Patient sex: F
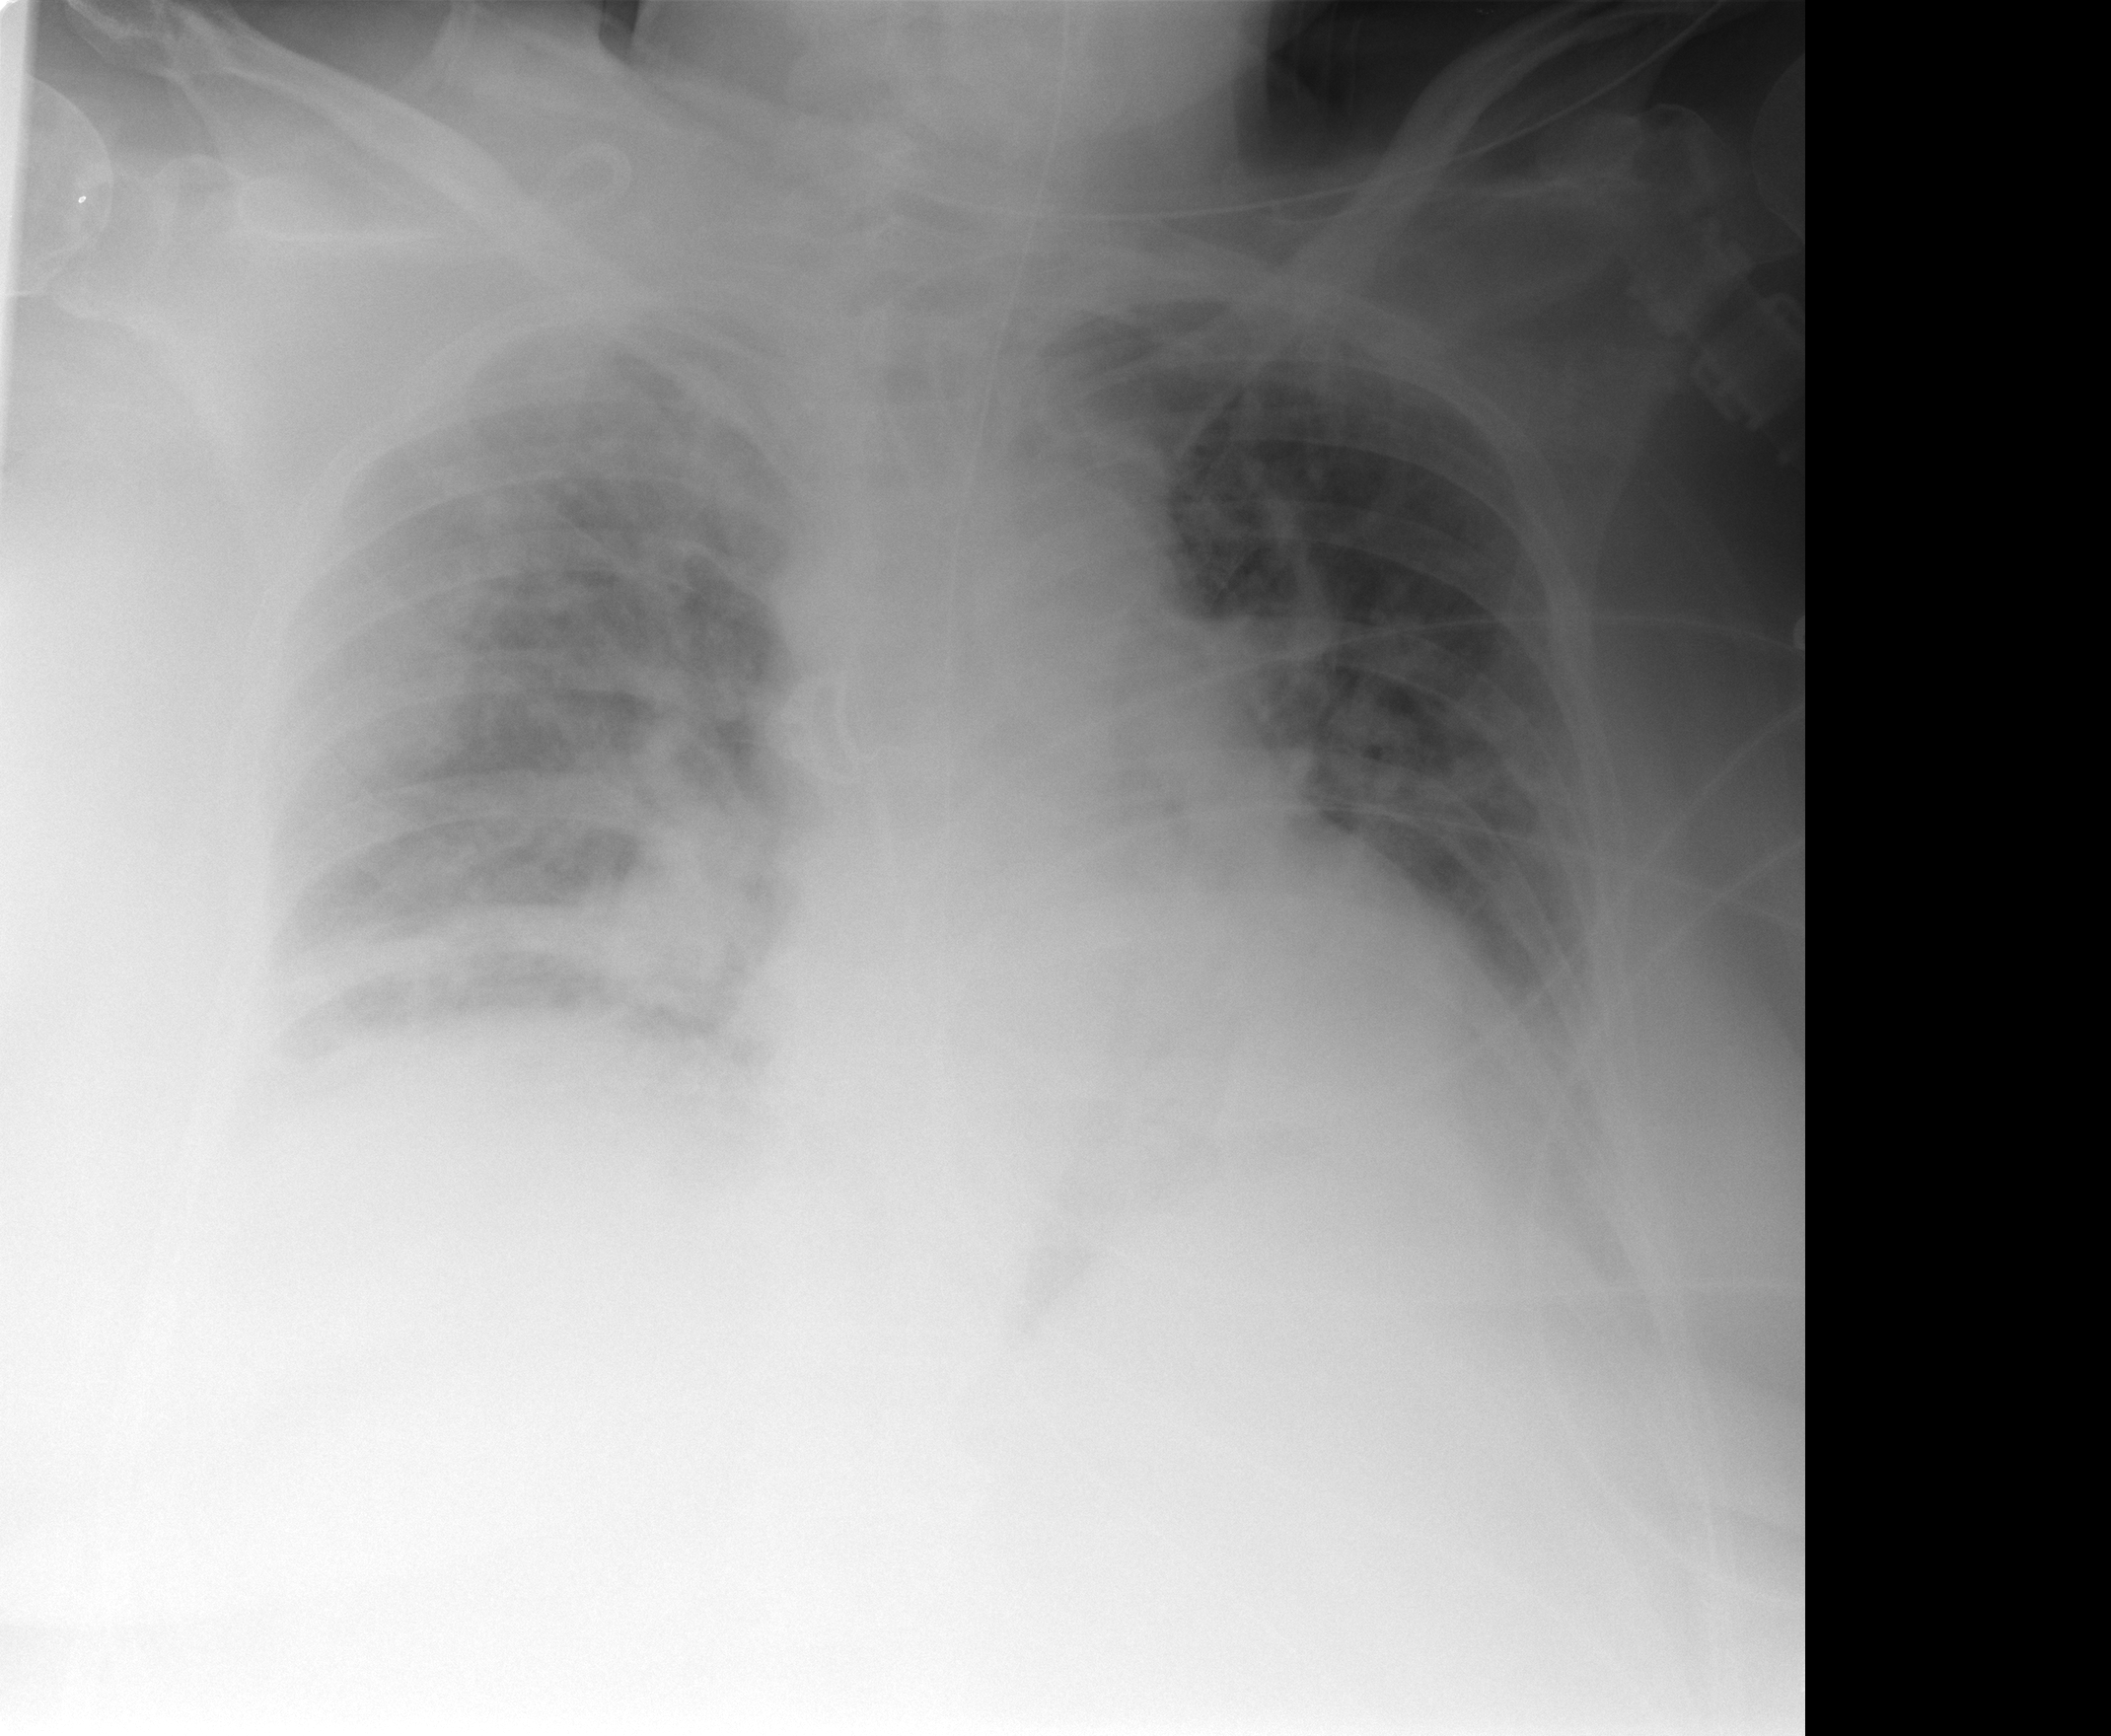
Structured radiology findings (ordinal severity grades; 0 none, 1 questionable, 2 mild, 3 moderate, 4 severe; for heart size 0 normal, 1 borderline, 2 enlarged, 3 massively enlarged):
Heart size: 2
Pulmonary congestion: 2
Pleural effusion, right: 2
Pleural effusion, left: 2
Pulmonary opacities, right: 2
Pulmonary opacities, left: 2
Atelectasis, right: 2
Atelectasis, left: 2